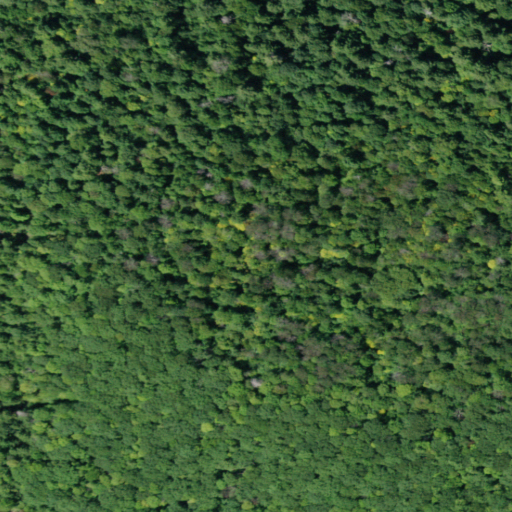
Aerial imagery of mountain in New York named Campbell Mountain containing deciduous forest, mixed forest, and evergreen forest